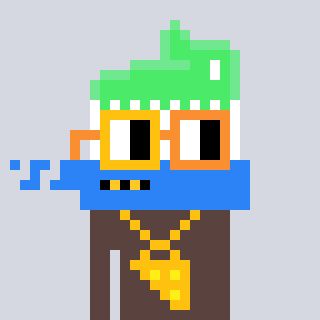
a pixel art character with square yellow and orange glasses, a toothbrush-shaped head and a darkbrown-colored body on a cool background